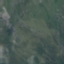
Label: HerbaceousVegetation